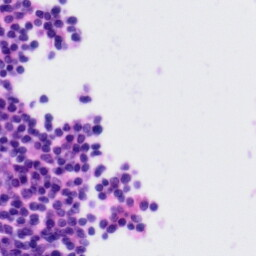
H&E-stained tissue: Tonsil